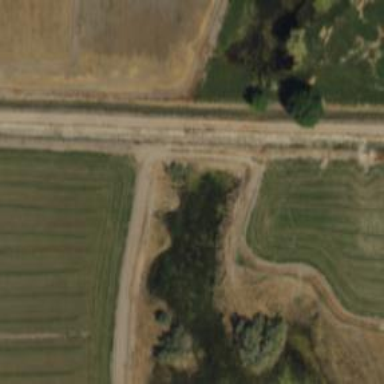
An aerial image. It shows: Culvert tunnel.